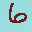
Label: 6